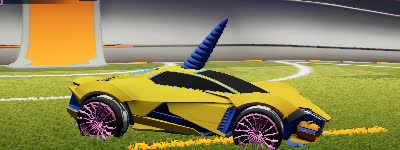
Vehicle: werewolf